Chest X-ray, AP view. Patient: 21 years old, sex M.
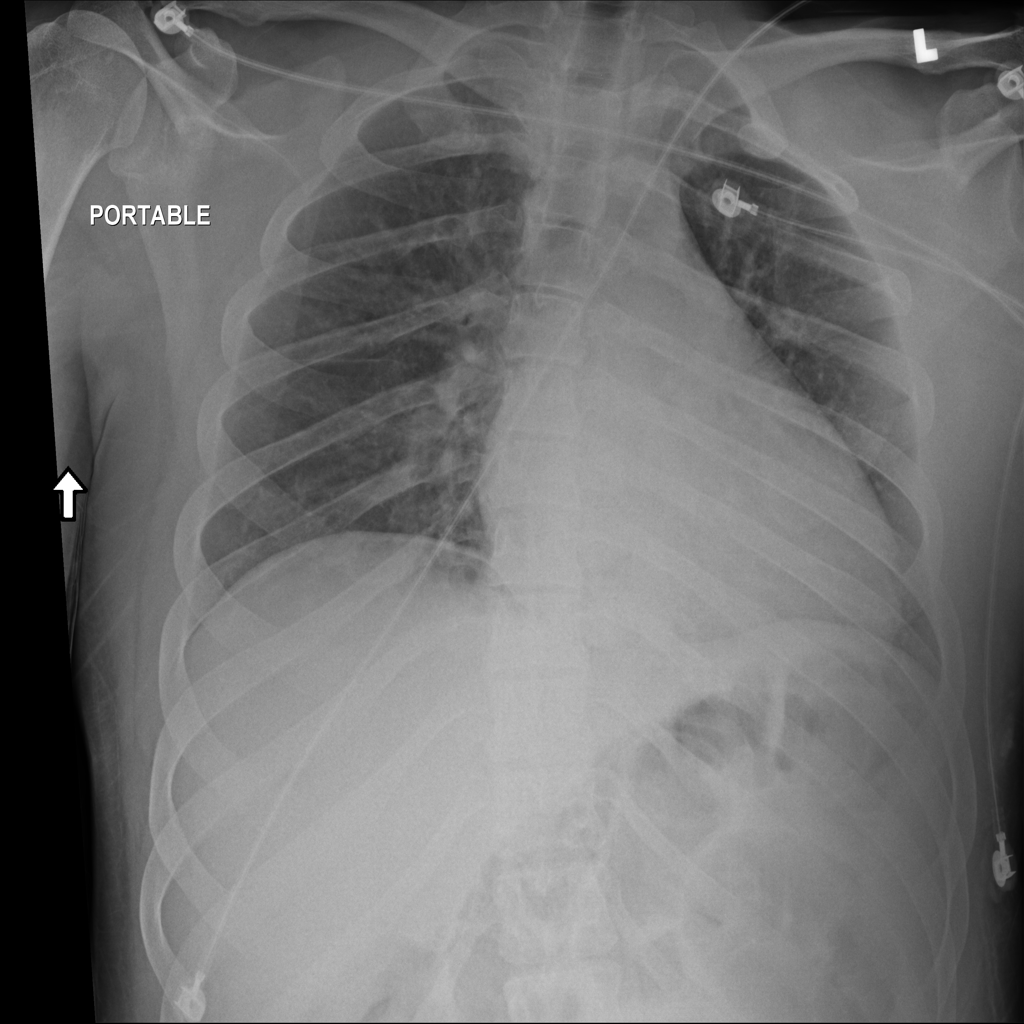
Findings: No Finding